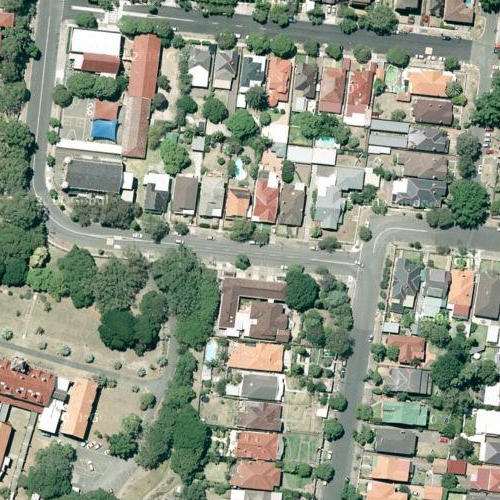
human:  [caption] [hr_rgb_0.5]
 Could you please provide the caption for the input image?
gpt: A residential area with houses arranged neatly while many plants on the roadside .

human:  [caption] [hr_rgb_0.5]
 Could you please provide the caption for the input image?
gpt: A town with many houses densely arranged with some raods go through this area .

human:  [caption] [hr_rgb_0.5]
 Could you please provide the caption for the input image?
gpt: A residential area with houses arranged neatly and some roads go through this area .

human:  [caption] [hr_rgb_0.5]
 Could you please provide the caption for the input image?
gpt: This is a residential area with many houses arranged neatly .

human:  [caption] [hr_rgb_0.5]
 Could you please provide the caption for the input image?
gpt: This is a residential area with houses desnsely arranged .